Question: Basically I need to get a JLabel component to align to the top of it's parent JPanel.
Here is my code:
'''
public static JPanel createBoldLabelPanel(String labelText, Component c, Font font, Color c1){
c.setFont(new Font(font.getName(), Font.PLAIN, font.getSize()));
c.setBackground(c1);
JPanel jp = new JPanel();
if(!labelText.isEmpty()){
jp.setLayout(new BoxLayout(jp, BoxLayout.LINE_AXIS));
JLabel label = new JLabel(labelText);
label.setFont(new Font(font.getFontName(), Font.BOLD, font.getSize()));
label.setBackground(c1);
label.setAlignmentY(Component.TOP_ALIGNMENT);
jp.add(label);
}
jp.add(c);
jp.setBackground(c1);
return jp;
}
'''
And here is my test code:
'''
public static void main(String[] args){
JFrame frame = new JFrame();
frame.setDefaultCloseOperation(JFrame.DISPOSE_ON_CLOSE);
JTextArea jta = new JTextArea("Sed ut perspiciatis, unde " +
"omnis iste natus error sit voluptatem accusantium doloremque laudantium, totam rem " +
"aperiam eaque ipsa, quae ab illo inventore veritatis et quasi architecto beatae vitae dicta sunt, " +
"explicabo. Nemo enim ipsam voluptatem, quia voluptas sit, aspernatur aut odit aut fugit, sed quia " +
"consequuntur magni dolores eos, qui ratione voluptatem sequi nesciunt, neque porro quisquam est, " +
"qui dolorem ipsum, quia dolor sit amet, consectetur, adipisci[ng] velit, sed quia non numquam [do] " +
"eius modi tempora inci[di]dunt, ut labore et dolore magnam aliquam quaerat voluptatem. Ut enim " +
"ad minima veniam, quis nostrum exercitationem ullam corporis suscipit laboriosam, nisi ut aliquid ex " +
"ea commodi consequatur? Quis autem vel eum iure reprehenderit, qui in ea voluptate velit esse, " +
"quam nihil molestiae consequatur, vel illum, qui dolorem eum fugiat, quo voluptas nulla pariatur?");
jta.setEditable(false);
jta.setLineWrap(true);
jta.setWrapStyleWord(true);
frame.add(DisplayPanel.createBoldLabelPanel("Test:", jta, new Font(Font.SERIF, Font.PLAIN, 14), Color.GRAY));
frame.setSize(400, 400);
frame.setVisible(true);
}
'''
If you run it, what I want should become clear, if it's not already. Thanks!

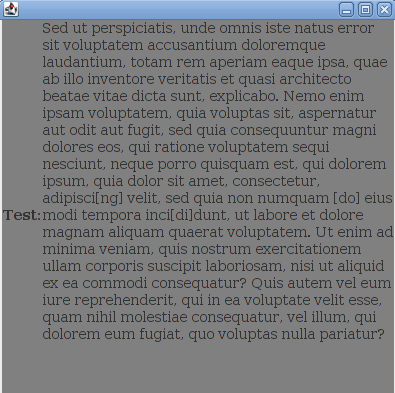
Answer: Also set the aligment property of your text area:
'''
jta.setAlignmentY(Component.TOP_ALIGNMENT);
'''
Then both will be aligned to the top within the panel.